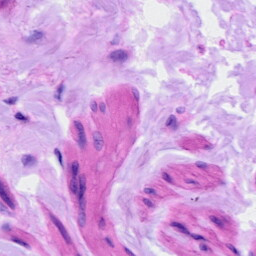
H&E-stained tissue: Ovarian